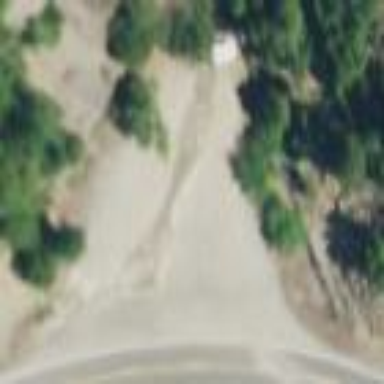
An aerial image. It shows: Rest area along the road.